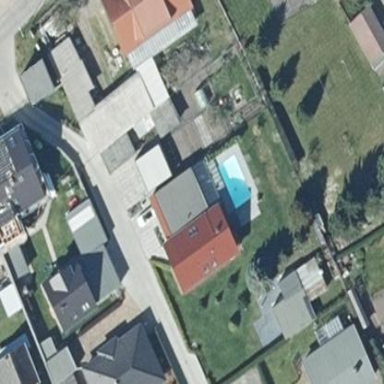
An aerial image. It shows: Simple house.